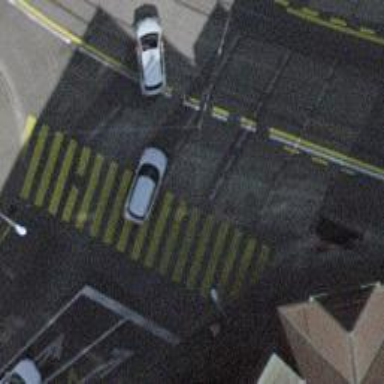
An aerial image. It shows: Road crossing with traffic signals.